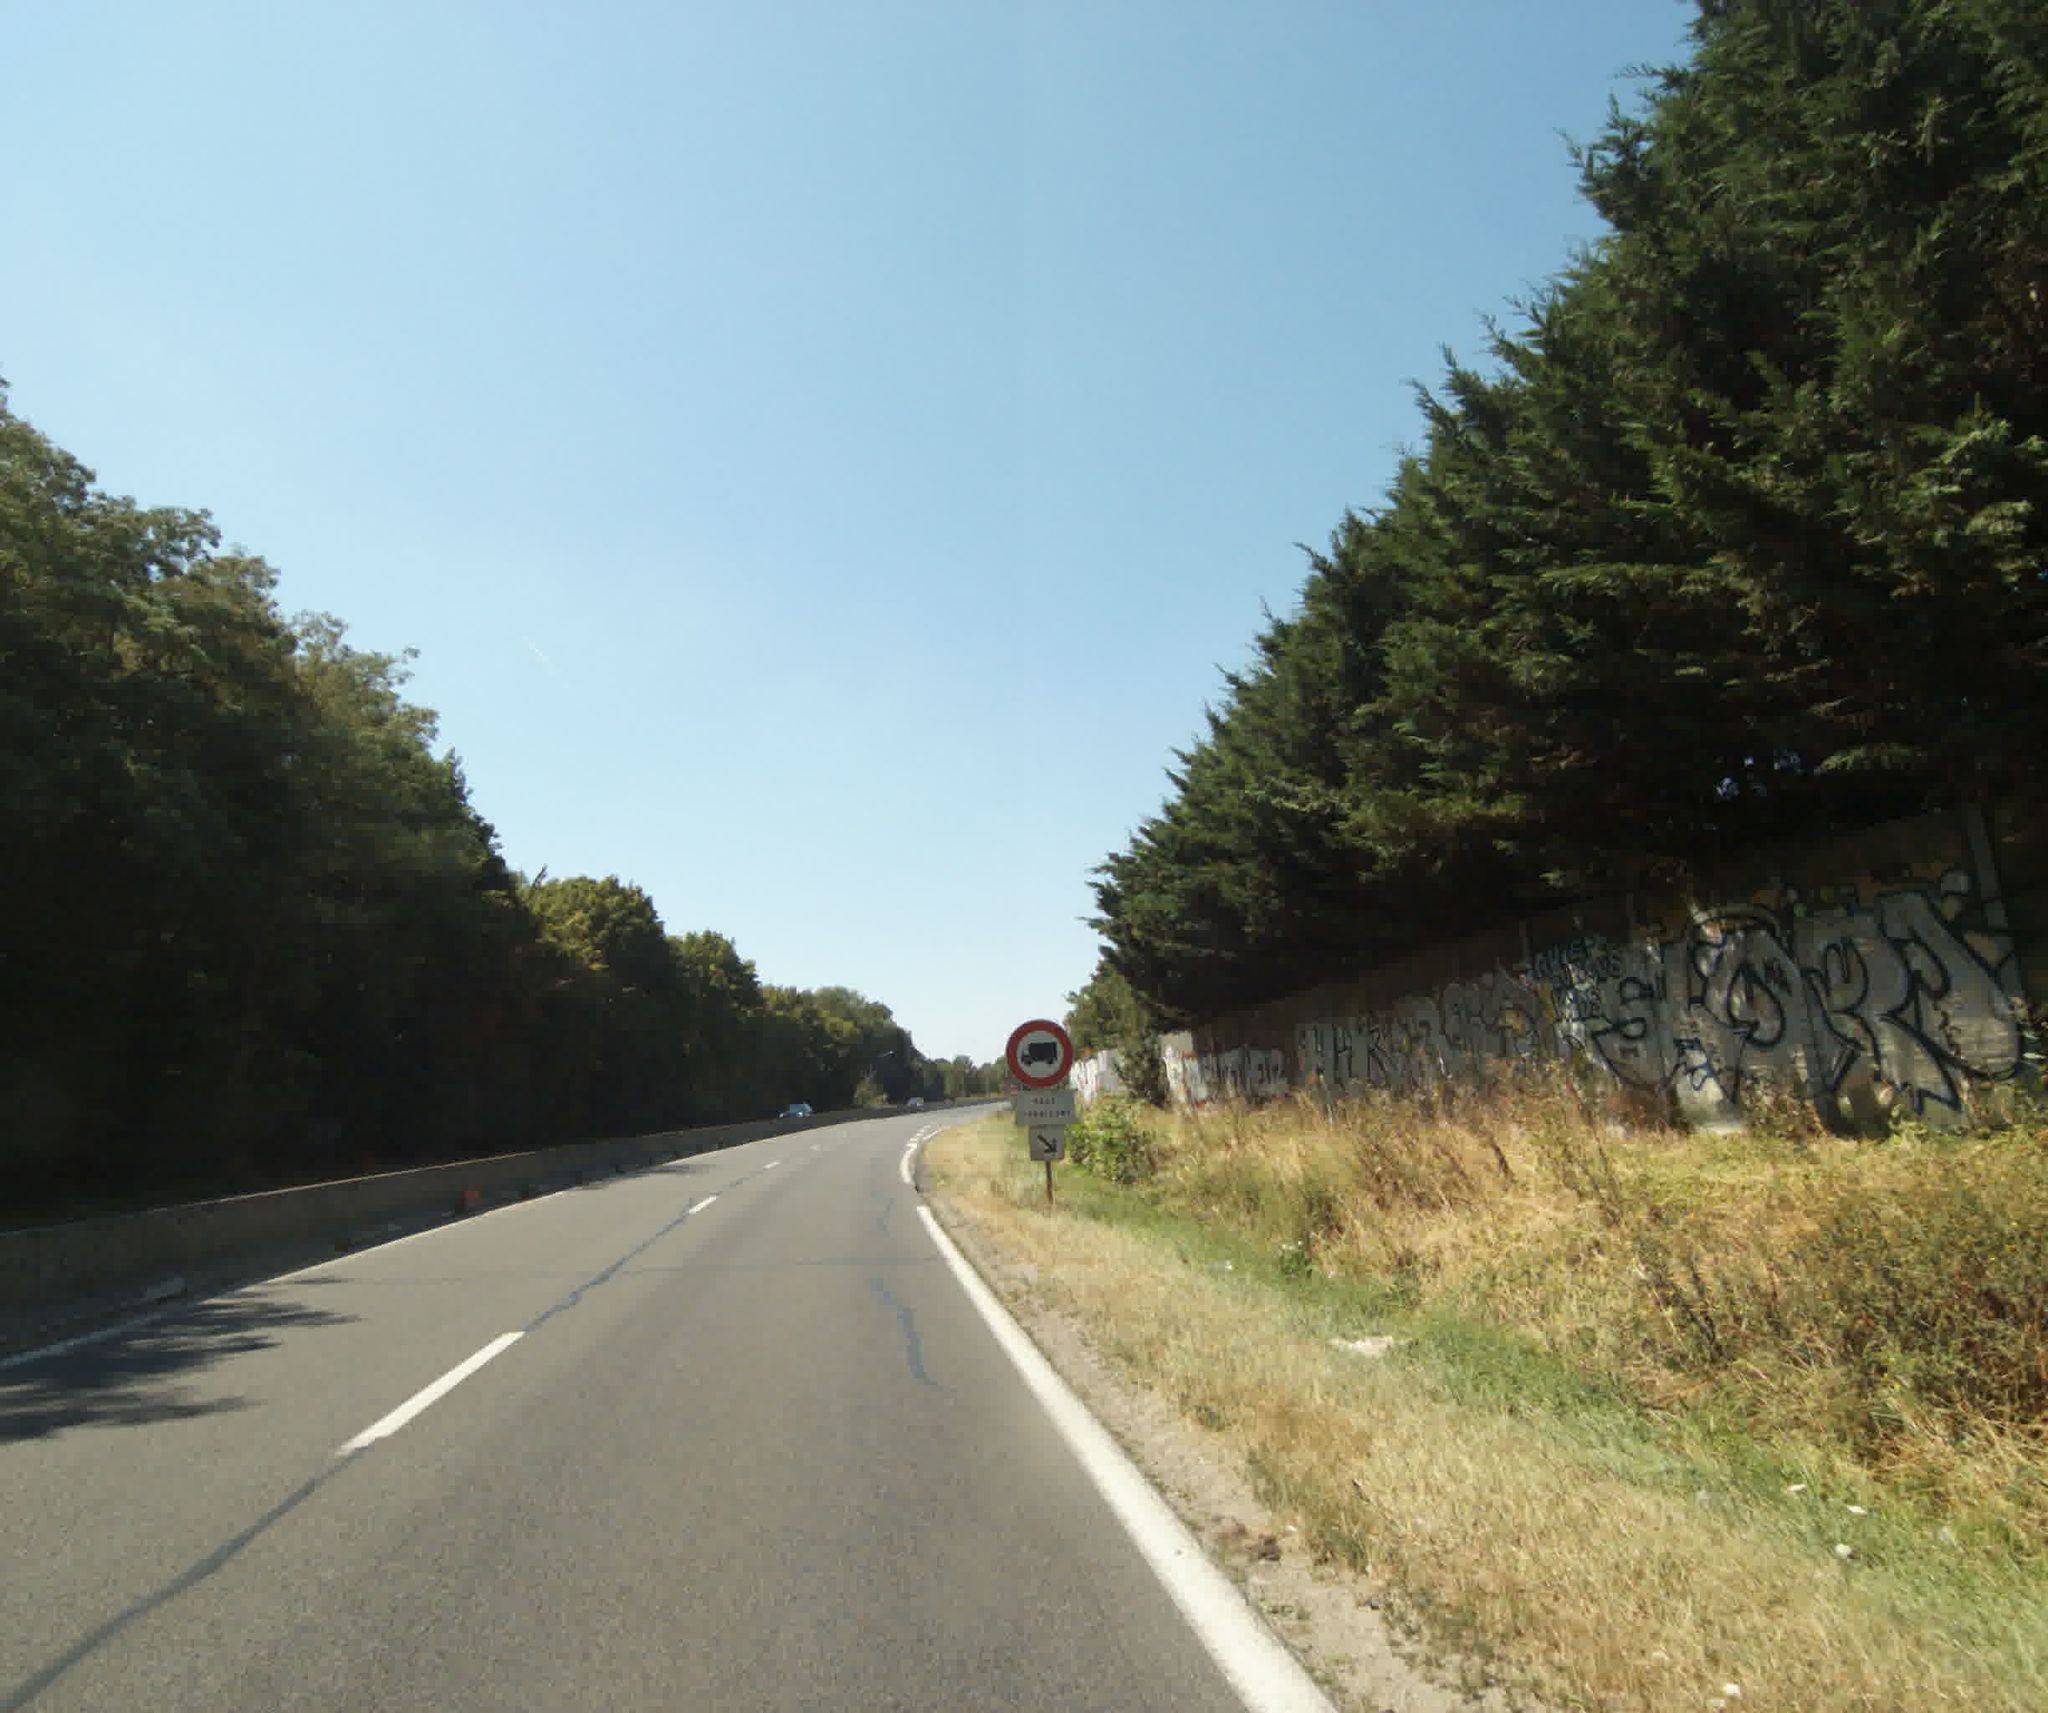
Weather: clear
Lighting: day
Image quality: slightly poor
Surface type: driving surface
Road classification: primary, trunk
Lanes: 2, 3, 1
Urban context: urban centre
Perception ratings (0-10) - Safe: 1.58, Lively: 1.73, Beautiful: 7.14, Boring: 4.84, Depressing: 6.31, Wealthy: 1.58